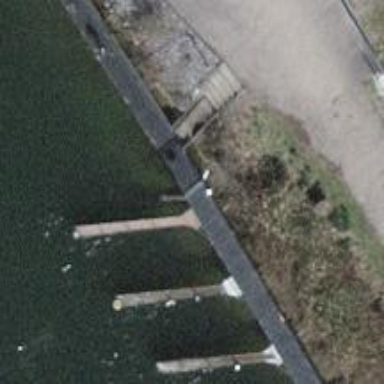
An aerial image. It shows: Pier made of metal with mooring facilities.